Field crop: tomato
Growth stage: 1
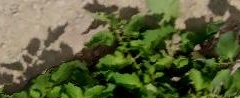
Species: tomato